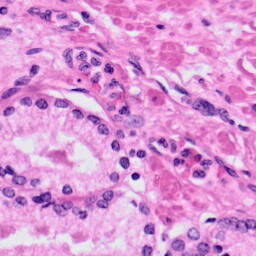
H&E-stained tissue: Prostate